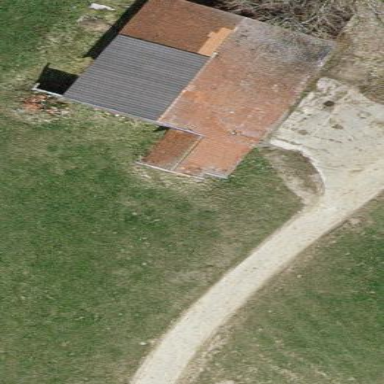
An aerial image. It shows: Farm building.